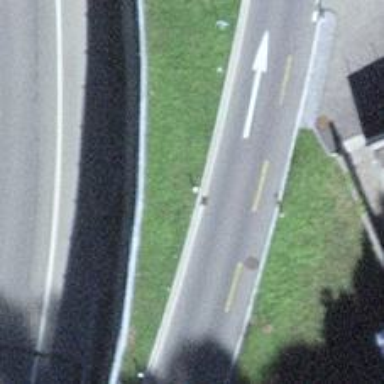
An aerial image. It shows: Bollard.